Question:
For the top table above, I am using the following SUMIFS function:
'''
=SUMIFS($C$3:$G$23,$A$3:$A$23,"=Cinthol",$B$3:$B$23,"=Bangalore")
'''
to try to get the results in the output format shown, based on two criteria {1. Product and 2. City}. But I am getting '#VALUE!' error.
Am I doing something wrong?
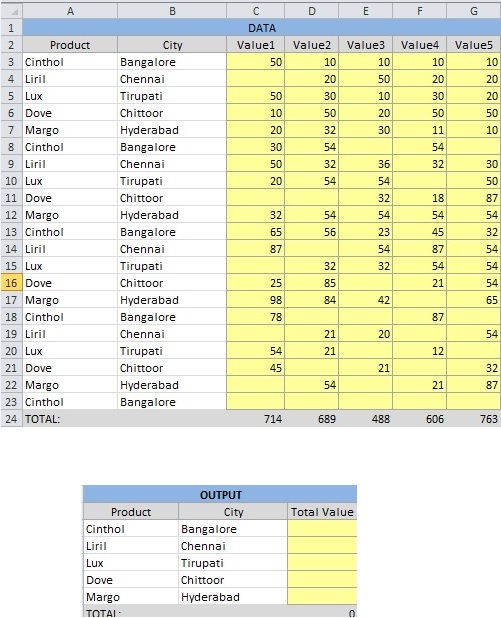
Answer: <URL> '=Cinthol''=Bangalore'.
This may directly be addressed quite easily by repeating the SUMIFS function for each of ColumnsC:G individually (and you might then sum the results).
An alternative would be to add each row up in your data set and apply a PivotTable.